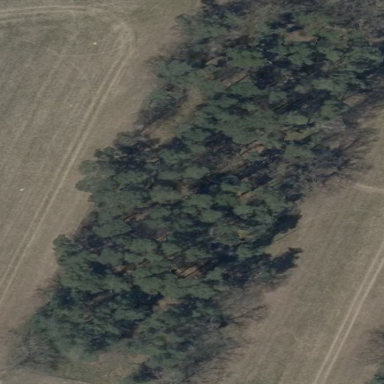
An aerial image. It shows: Mixed leaf-type forest area.